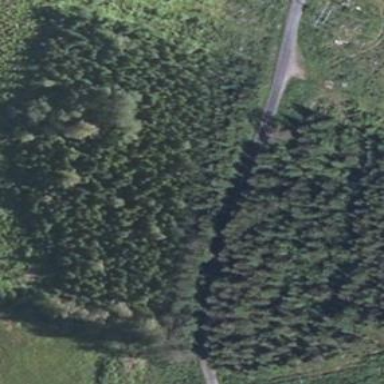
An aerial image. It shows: Beautiful woodland area.